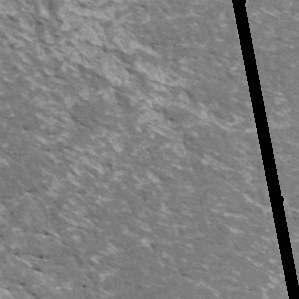
Label: frost